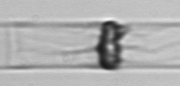
Label: Dactyliosolen_blavyanus